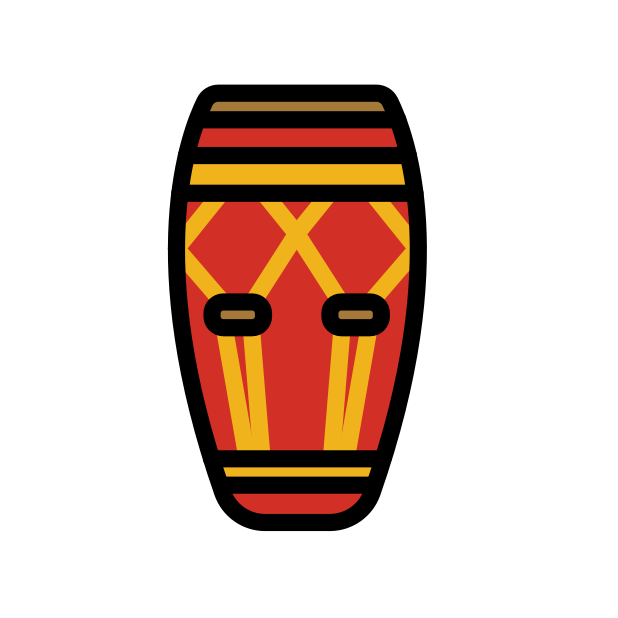
long drum